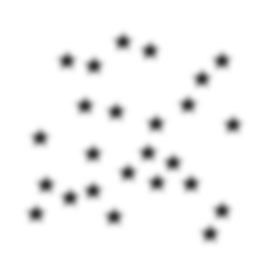
Squares: 0
Triangles: 0
Stars: 25
Total shapes: 25